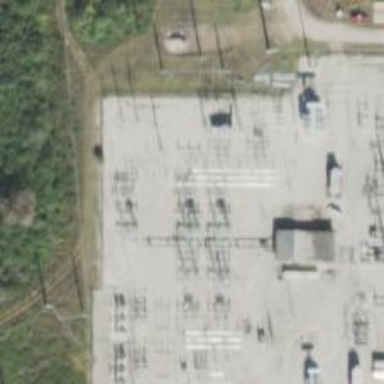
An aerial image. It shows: Switch for power supply.